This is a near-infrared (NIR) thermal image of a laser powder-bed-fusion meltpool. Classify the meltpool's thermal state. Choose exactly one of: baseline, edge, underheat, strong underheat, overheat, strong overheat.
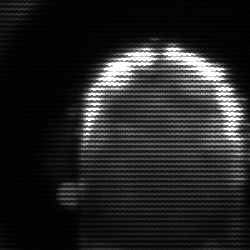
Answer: baseline